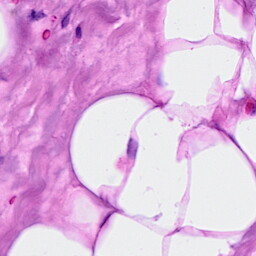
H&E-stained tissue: Breast